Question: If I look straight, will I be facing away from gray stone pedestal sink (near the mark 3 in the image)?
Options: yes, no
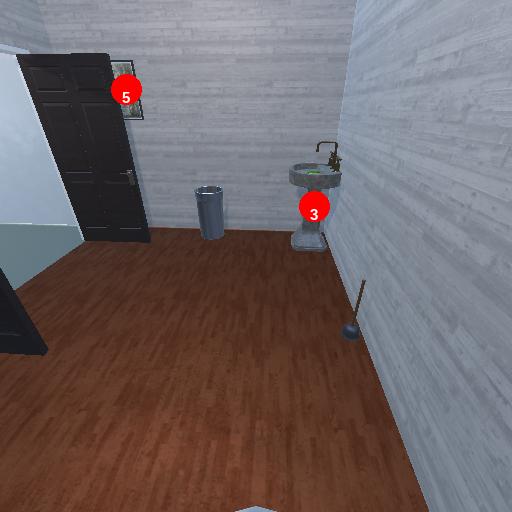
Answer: yes